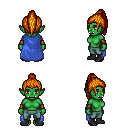
a pixel art fantasy rpg character, female body template, orc, green skin, blue cape, teal pants, dark blonde long topknot hairstyle, leather bracers, black shoes, four views (front, back, left, right), 2x2 character sprite sheet, small pixel art, hard edges, no anti-aliasing